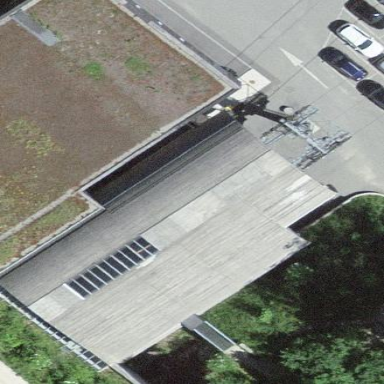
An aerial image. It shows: Transportation building with round roof shape.